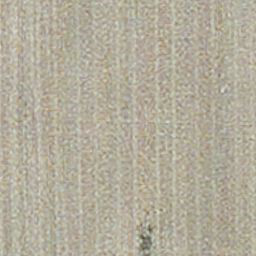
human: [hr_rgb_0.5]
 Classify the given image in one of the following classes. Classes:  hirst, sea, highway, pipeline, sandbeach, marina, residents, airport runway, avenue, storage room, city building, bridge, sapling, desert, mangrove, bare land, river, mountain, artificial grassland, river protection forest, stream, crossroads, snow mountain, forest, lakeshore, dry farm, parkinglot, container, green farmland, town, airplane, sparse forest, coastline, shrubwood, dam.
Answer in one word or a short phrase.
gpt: dry farm